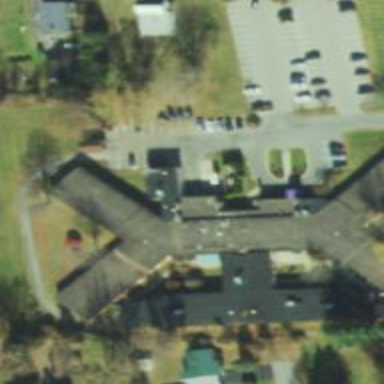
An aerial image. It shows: Nursing home.